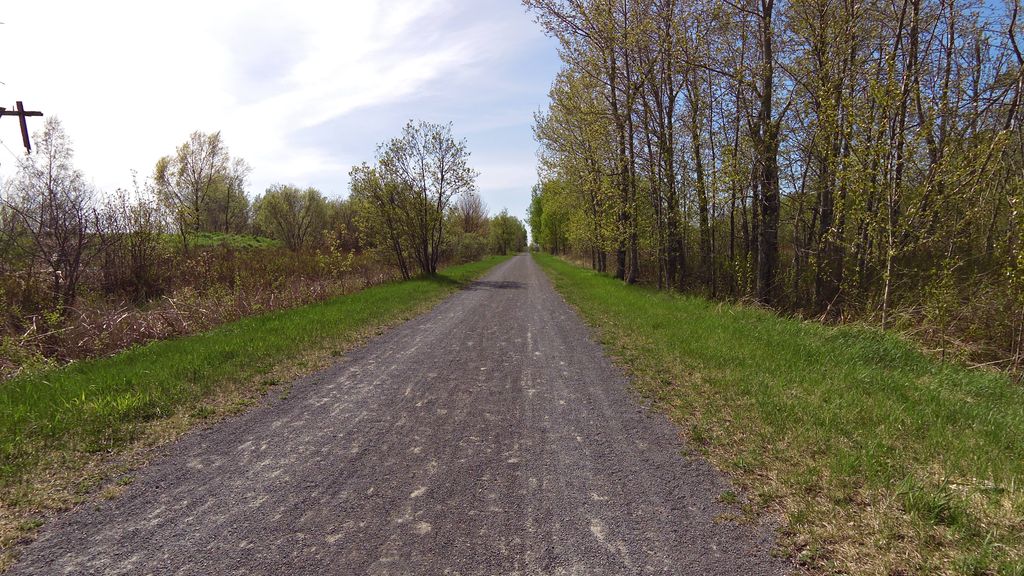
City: ottawa-gatineau